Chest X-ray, PA view. Patient: 31 years old, sex F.
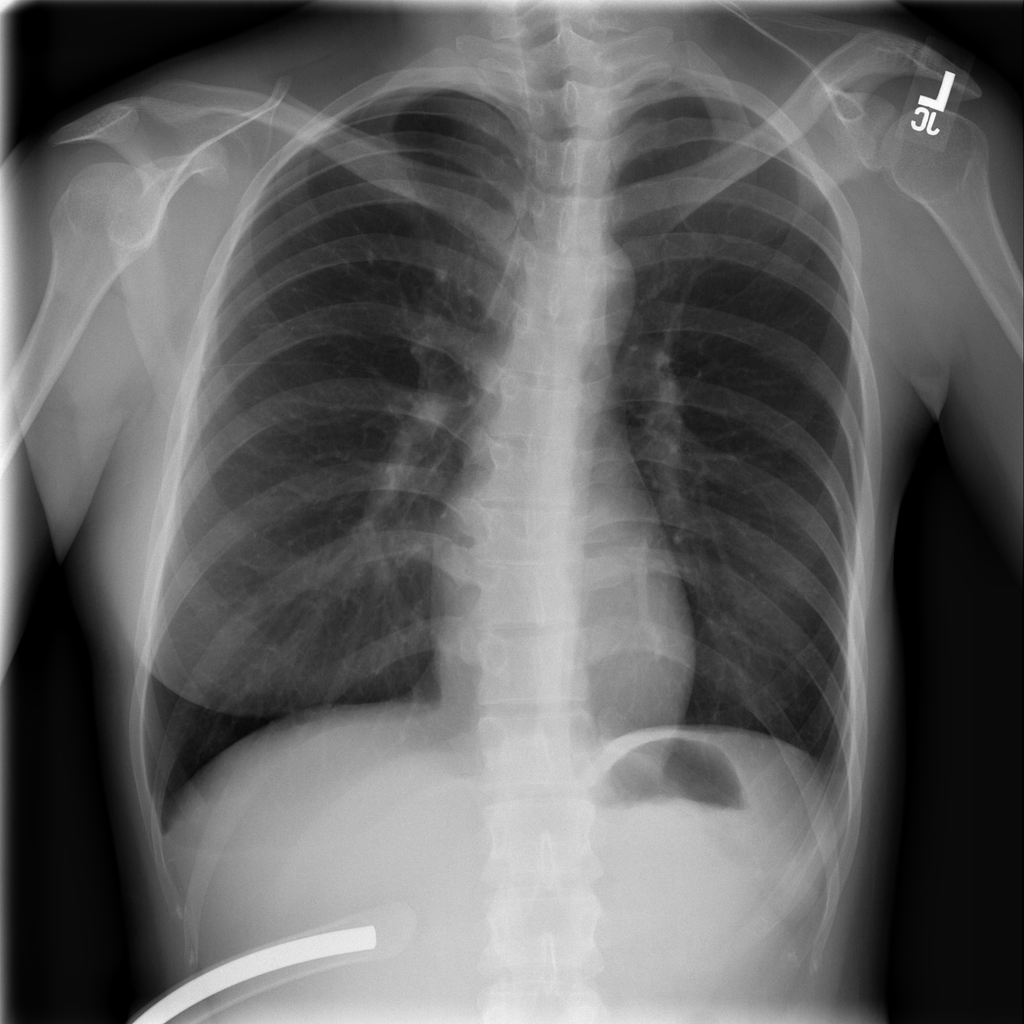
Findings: No Finding